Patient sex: F
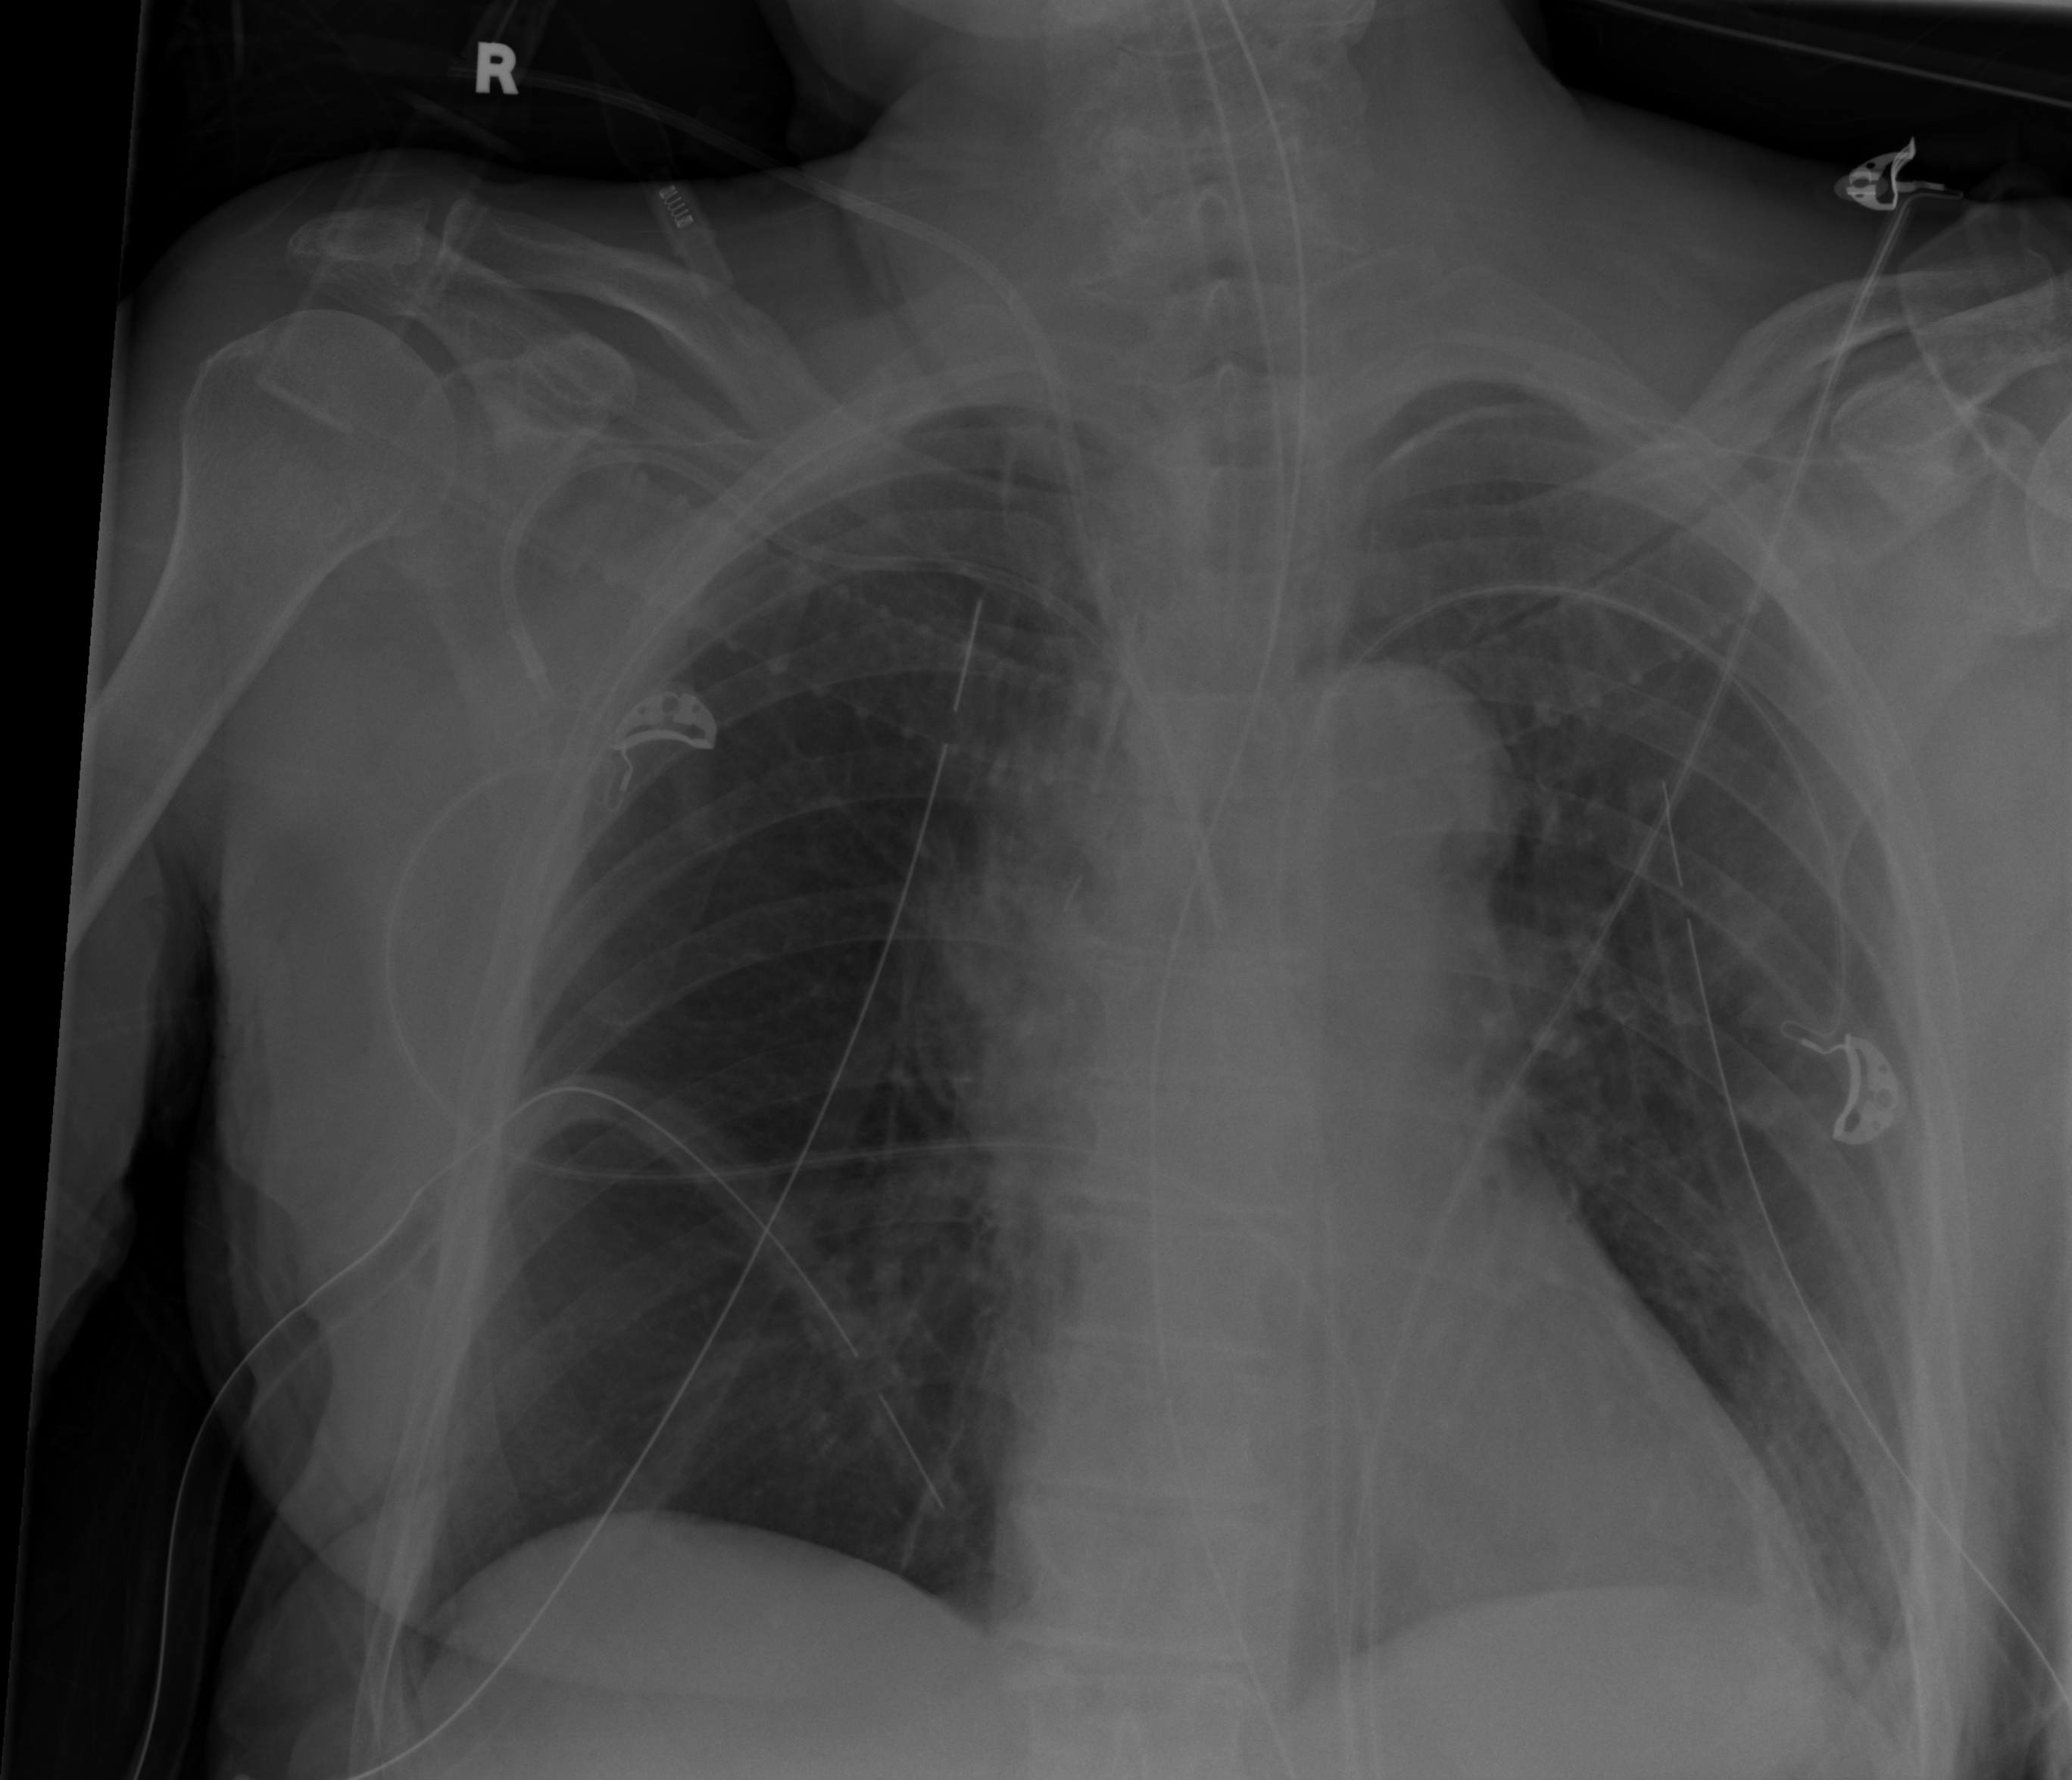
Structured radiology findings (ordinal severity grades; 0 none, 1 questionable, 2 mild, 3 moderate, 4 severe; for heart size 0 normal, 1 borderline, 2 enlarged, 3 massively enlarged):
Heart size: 1
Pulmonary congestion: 1
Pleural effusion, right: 0
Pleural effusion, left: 2
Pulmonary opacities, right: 0
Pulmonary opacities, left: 0
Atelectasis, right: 0
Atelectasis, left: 2